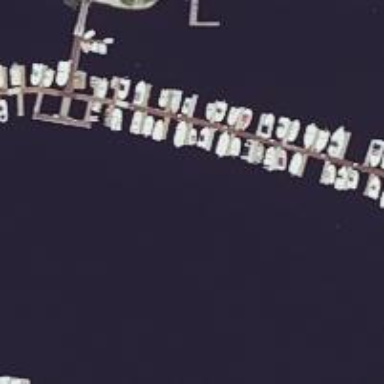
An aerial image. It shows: Man-made pier.